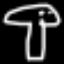
Label: mushroom